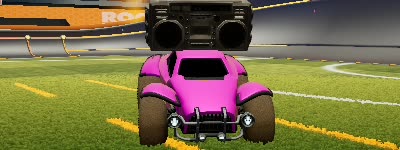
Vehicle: octane